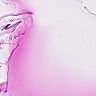
Metastatic tissue present: no